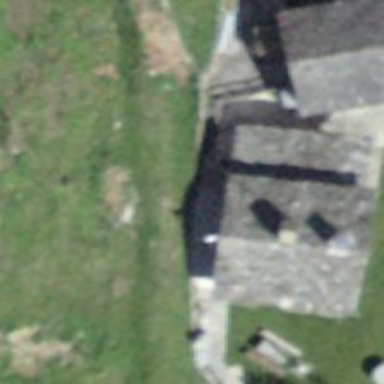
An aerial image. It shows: Gabled hut with triangular roof shape.